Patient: sex M, age 79
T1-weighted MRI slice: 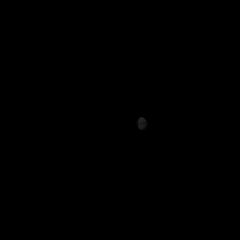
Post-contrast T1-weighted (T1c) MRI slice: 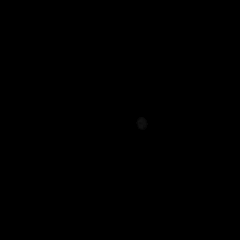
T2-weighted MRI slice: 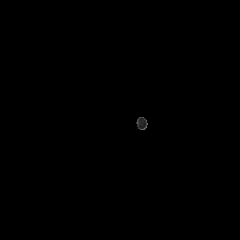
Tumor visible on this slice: no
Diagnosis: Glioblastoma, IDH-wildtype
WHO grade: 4